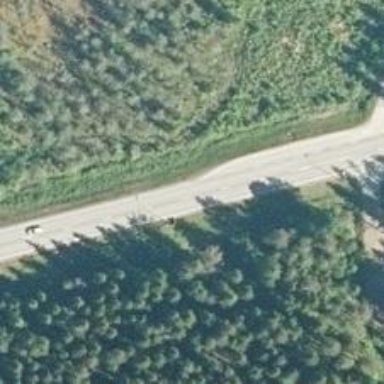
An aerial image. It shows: Asphalt road classified as trunk highway.